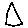
Label: triangle